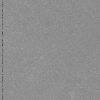
Atmospheric dust classification: dusty